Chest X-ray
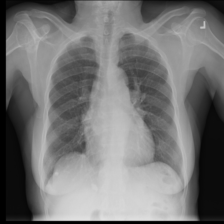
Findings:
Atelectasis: negative
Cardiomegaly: negative
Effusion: negative
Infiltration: negative
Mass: negative
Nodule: negative
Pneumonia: negative
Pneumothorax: negative
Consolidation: negative
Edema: negative
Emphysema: negative
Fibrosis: negative
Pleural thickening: negative
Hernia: negative